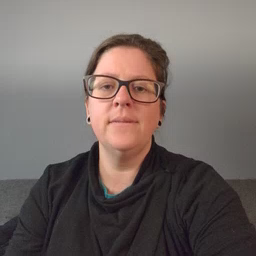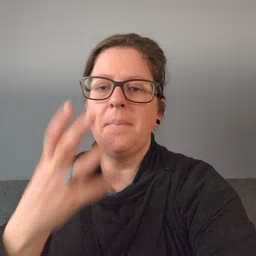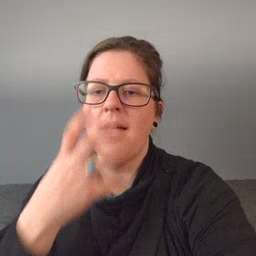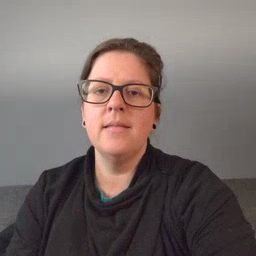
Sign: mad